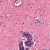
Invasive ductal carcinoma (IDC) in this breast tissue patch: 0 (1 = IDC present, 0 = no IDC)